Question: I have an android application using google's basegameutils library. When I compile and run the application with only the basegameutils library it runs fine. When I add the espian showcaseview library the launch gets stuck at 100 percent. I have also created another sample application successfully imported the espian showcaseview library and it works absolutely fine. It does not get stuck during the launch and I do not get any errors.
I have tried waiting until process works its way out, but eclipse with become non responsive and even close sometimes.
I am adding the library by right clicking my project > properties > android > add library
My Java Build Path with espian showcaseview library added looks like

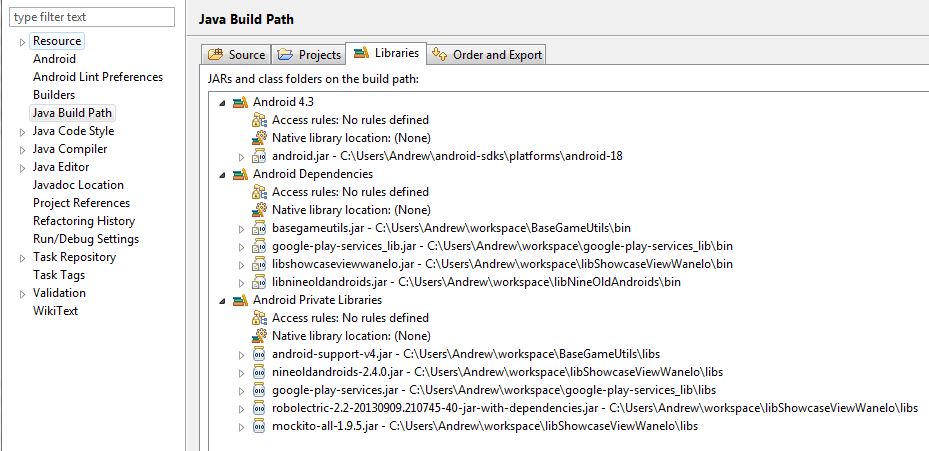
Answer: I suggest you to increase Eclipse memory by changing some 'vmargs' in your <URL>
Here's a quick change for your :
'''
-vmargs
-Xms1024m
-Xmx2048m
'''